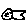
Label: fish